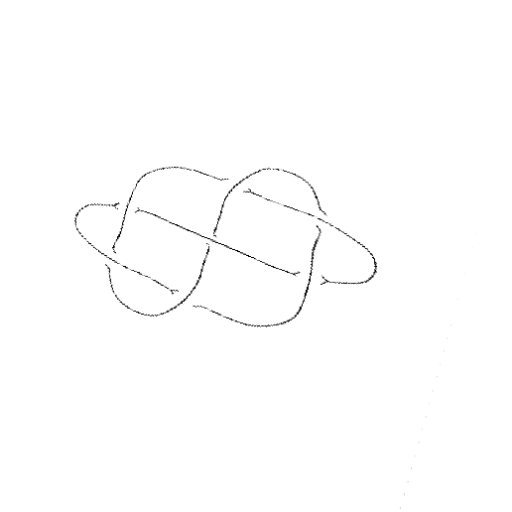
Crossing number: 7